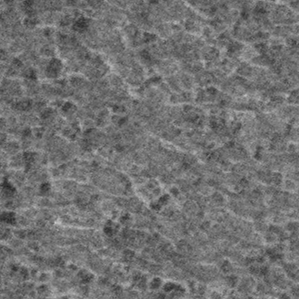
Label: frost